Question: Considering the following List :
'''
answers = {
{{1, 2}, {7, 3}}, {{1, 3}, {6, 4}},
{{2, 1}, {2, 8}}, {{2,3}, {8, 2}},
{{3, 1}, {1, 9}}, {{3, 2}, {3, 7}}
}
'''

Within the context of a task where subjects are sequentially presented 2 stimuli, having to choose the one they prefer, the first sublist :
'''
{{1, 2}, {7, 3}}
'''
can be read as
{{Cond1,Cond2}, {Cond1 Preferred Count,Cond2 Preferred Count}}
So when choosing 10 times between Cond1 & Cond2 when Cond1 is presented first, Cond1 is preferred 7 times out of 10.
**
> I need to conditionally extract and/or
sum part of the list.
**
What I have been doing thus far:
To extract lists where Cond1 is presented first :
'''
Select[answers, #[[1, 1]] == 1 &]
'''
= {{{1, 2}, {7, 3}}, {{1, 3}, {6, 4}}}
And to get the total of count for one condition against all others :
'''
Plus @@ Select[answers, #[[1, 1]] == 1 &][[All, 2]]
'''
={13, 7}
'{{{1, 2}, {7, 3}},{{2, 1}, {2, 8}}}'
would be the output
'{{2,3}, {8, 2}}'
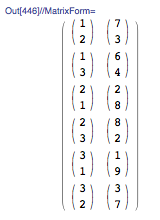
Answer: I like 'Cases' for this, since I think the syntax comes out cleaner. Here's one approach, using a couple of light utility functions:
'''
In[25]:= conditions[pat_] := Cases[answers, {pat, _}]
In[26]:= conditionSums[pat_] := Total[Last /@ conditions[pat]]
In[27]:= conditions[{1, _}]
Out[27]= {{{1, 2}, {7, 3}}, {{1, 3}, {6, 4}}}
In[28]:= conditionSums[{1, _}]
Out[28]= {13, 7}
In[29]:= conditions[{1, 2} | {2, 1}]
Out[29]= {{{1, 2}, {7, 3}}, {{2, 1}, {2, 8}}}
In[30]:= conditions[{2, 3}]
Out[30]= {{{2, 3}, {8, 2}}}
'''